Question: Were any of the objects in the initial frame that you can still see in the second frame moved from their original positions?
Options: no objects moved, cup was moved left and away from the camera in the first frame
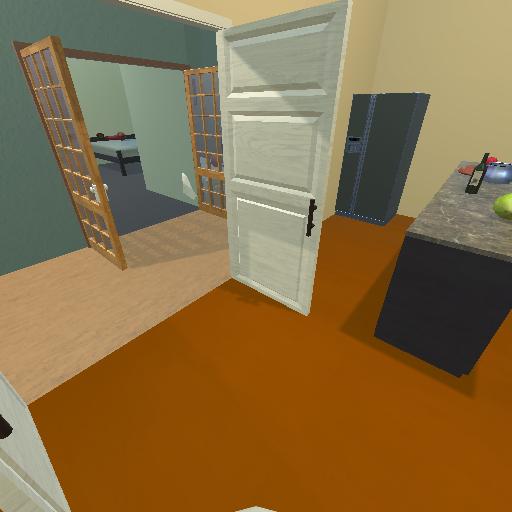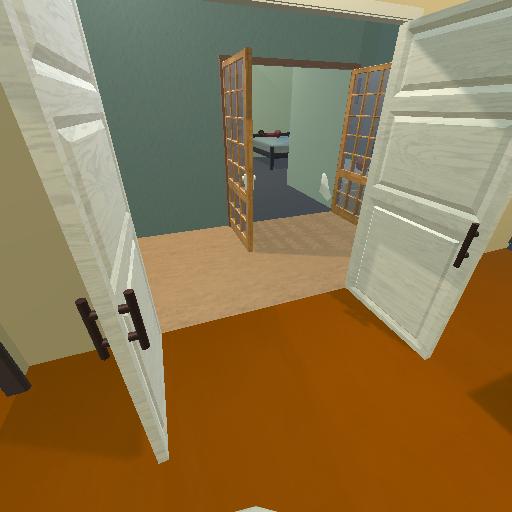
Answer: no objects moved